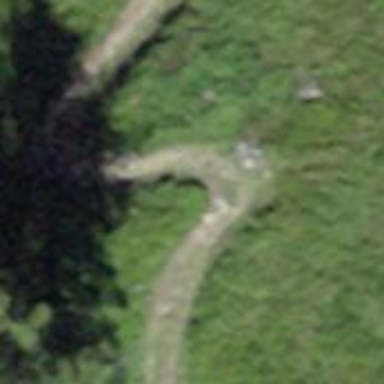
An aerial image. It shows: Ground path.